Question: I have factory reset my computer, and before that, I had my github repositories synced locally to remotely. Now I am trying to add a local repository and it keeps showing: This directory does not appear to be a git repository. All repositories did this. I pasted in the .gitattributes file in, they are all in a file github, and creating a new local repository worked.

Here is what it looks like after I created a new repository for one of the repositories online that I had, and tried linking them with the URL:
<URL>
It did not show the URL option. Publishing doesn't work because it already exists on GitHub.
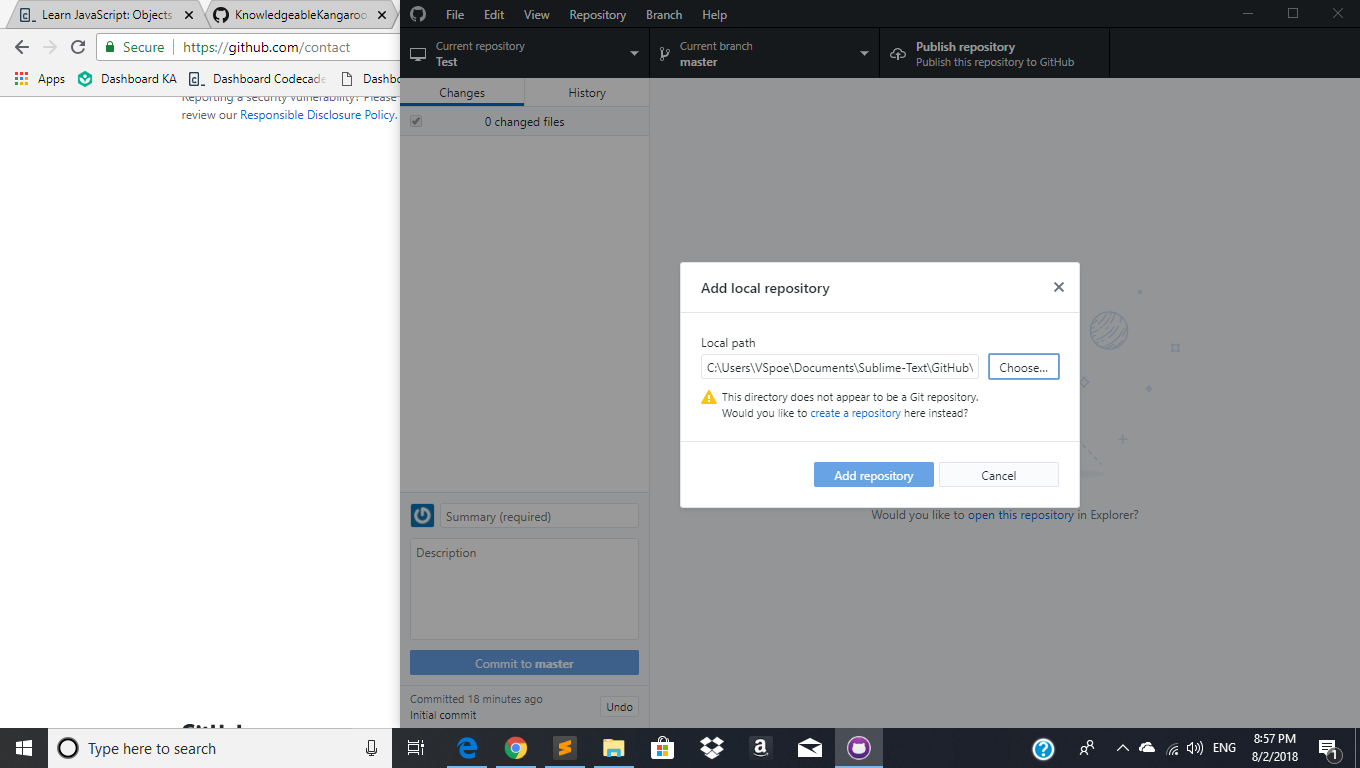
Answer: Instead of adding an existing folder, you should clone your repo to a new one, and start working from said new clone.
See <URL>.
But if you want to use your folder as a local repo of an existing remote repo, follow <URL>
> - - - -